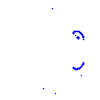
Particle: kaon